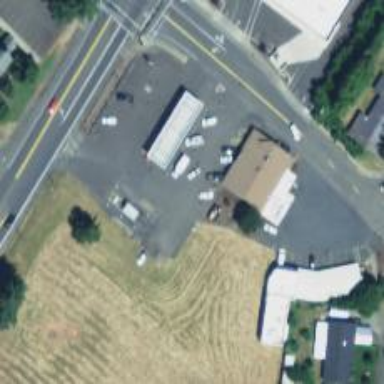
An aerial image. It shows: Convenience shop.